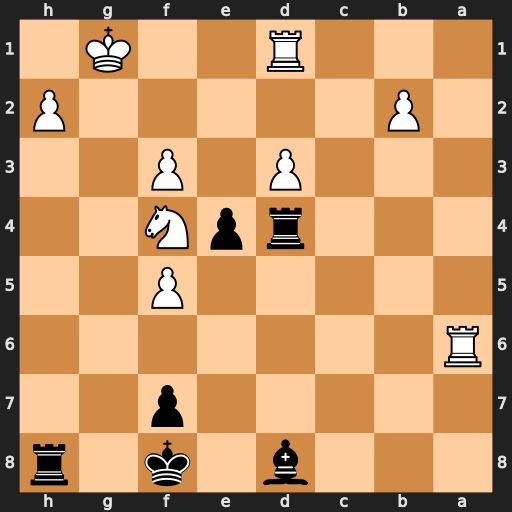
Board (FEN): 3b1k1r/5p2/R7/5P2/3rpN2/3P1P2/1P5P/3R2K1
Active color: b
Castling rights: -
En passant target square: -
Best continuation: exf3 Ng6+ fxg6